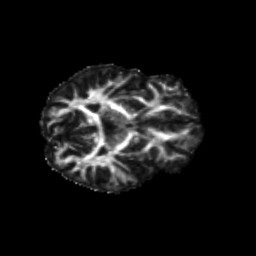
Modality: FA
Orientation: axial
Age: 24
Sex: female
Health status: healthy
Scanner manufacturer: siemens
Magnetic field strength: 3 T
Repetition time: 8.6 s
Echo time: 0.095 s